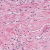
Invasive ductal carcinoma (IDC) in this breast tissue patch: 1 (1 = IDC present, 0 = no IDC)